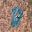
Label: 0